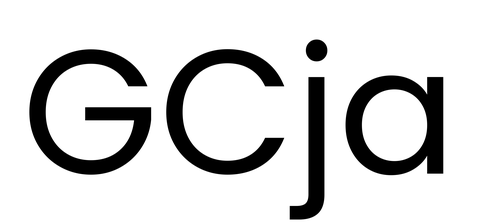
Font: Poppins-Regular